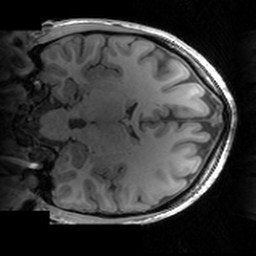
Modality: T1w
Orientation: coronal
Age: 24
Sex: female
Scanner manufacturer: siemens
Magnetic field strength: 3 T
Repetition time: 1.63 s
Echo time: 0.00311 s